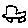
Label: car